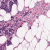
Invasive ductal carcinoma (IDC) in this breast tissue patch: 1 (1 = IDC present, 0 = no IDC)